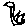
Label: bird